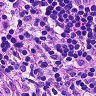
Metastatic tissue present: no